Interaction volume radius: 5 \u00c5
Interaction volume height: 20 \u00c5
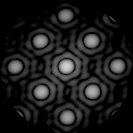
Disorder parameter: 0.04502